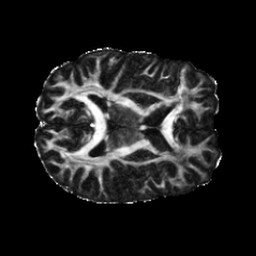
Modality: FA
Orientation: axial
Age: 25
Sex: female
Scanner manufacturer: siemens
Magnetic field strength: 6.98 T
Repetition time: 7.776 s
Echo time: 0.076 s